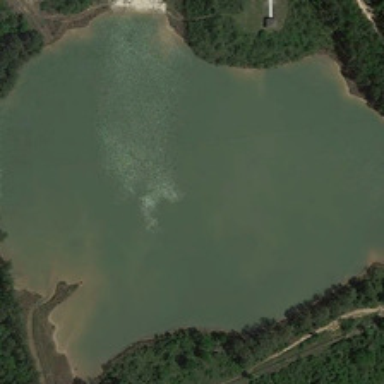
There are a lot of trees around a green pool .